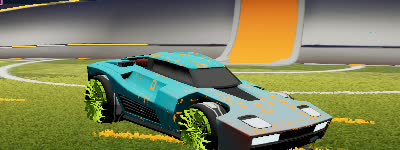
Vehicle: breakout